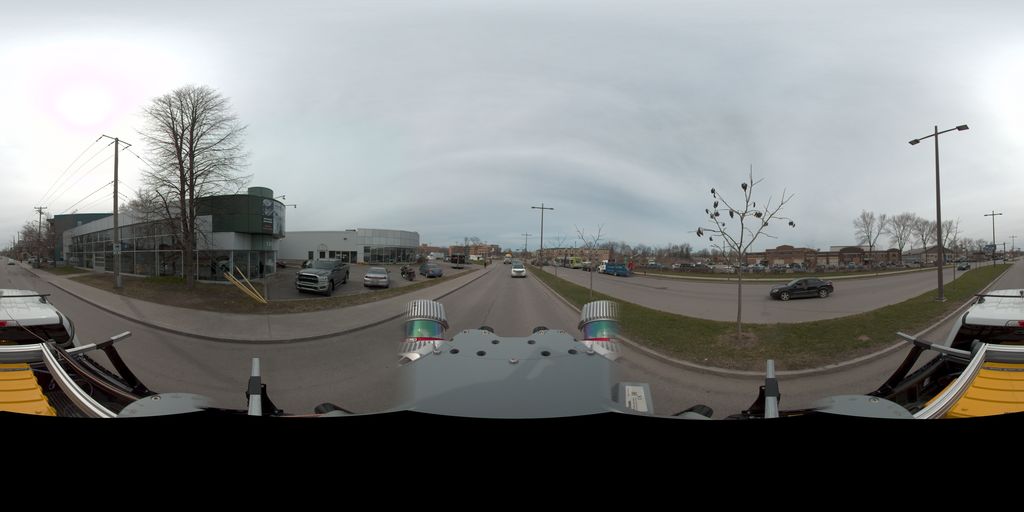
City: quebec_city